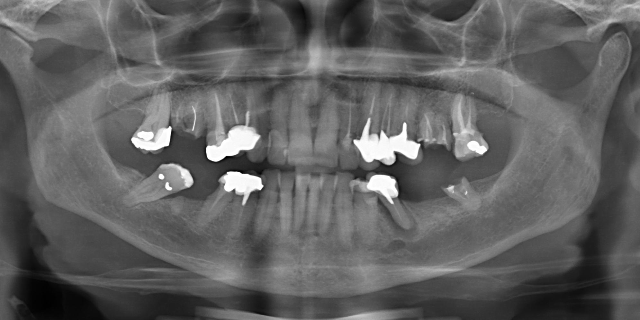
adult